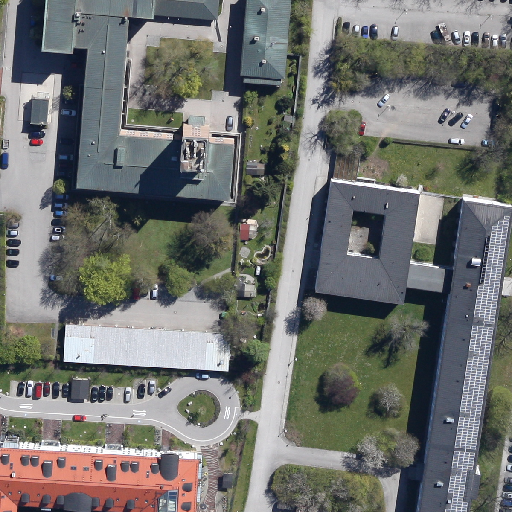
Referring expression: paved road along with tree